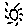
Label: sun